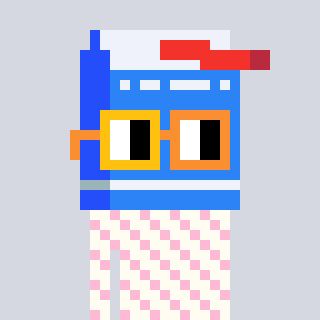
a pixel art character with square yellow and orange glasses, a milk-shaped head and a grayscale-colored body on a cool background